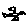
Label: bird